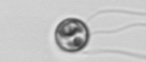
Label: flagellate_morphotype1